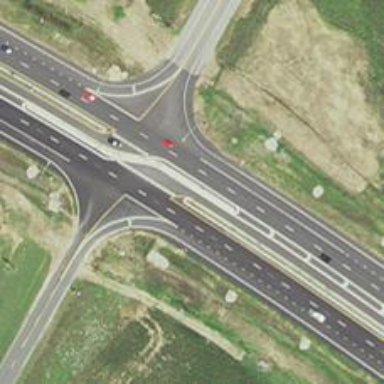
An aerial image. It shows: Trunk link highway.